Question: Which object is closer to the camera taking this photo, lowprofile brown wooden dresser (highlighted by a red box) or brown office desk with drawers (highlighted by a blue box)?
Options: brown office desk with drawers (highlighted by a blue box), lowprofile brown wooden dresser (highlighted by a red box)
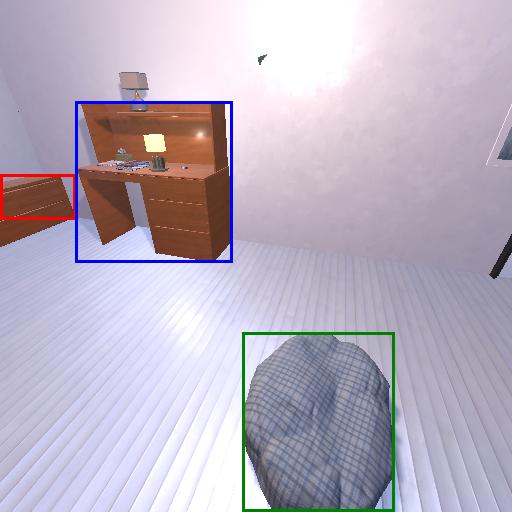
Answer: brown office desk with drawers (highlighted by a blue box)